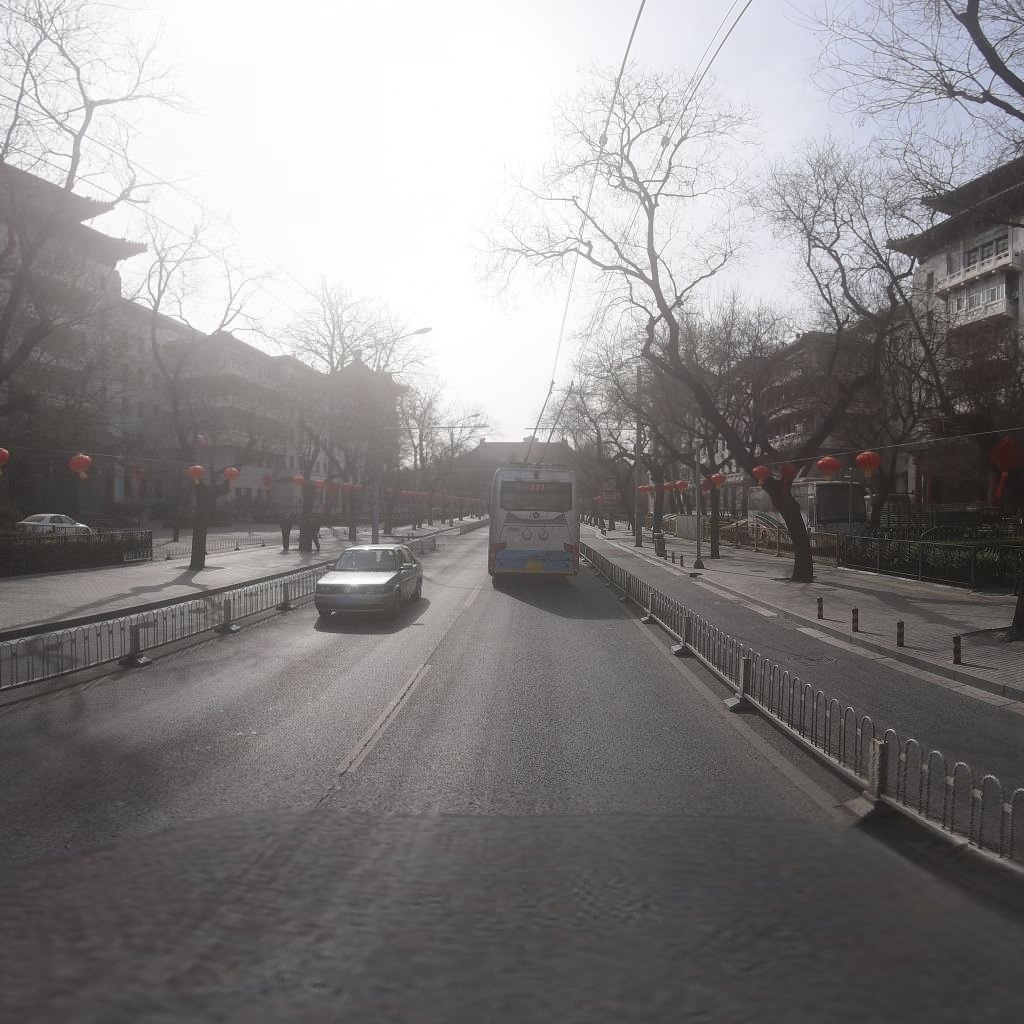
Region: Xicheng
Road damage annotations: longitudinal crack